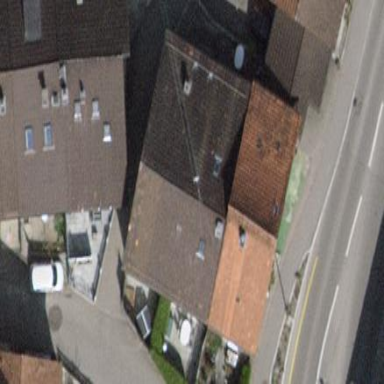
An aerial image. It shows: Terrace building.